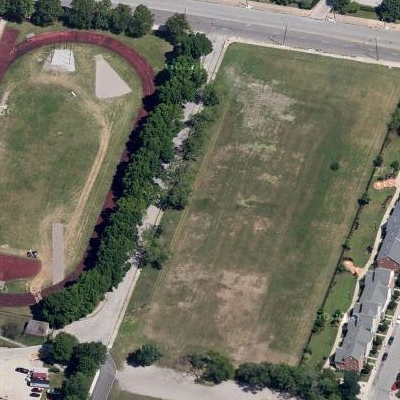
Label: aGrass